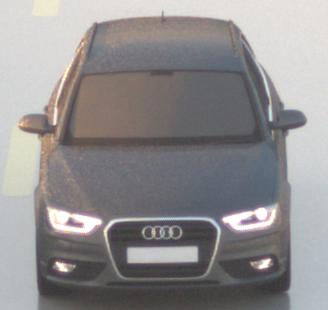
Make: Audi
Model: A4 Avant 1.8 TFSI
Detailed model: A4 (B8) Avant
Model produced from: 2012/02
Model produced until: 2015/04
Doors: 5
Color: gray
Road condition: wet road
Daytime: sunrise or sunset
Contrast: medium contrast